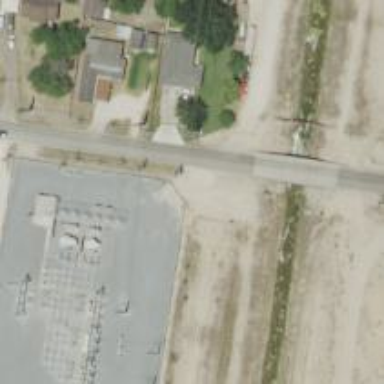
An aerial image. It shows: Power pole.